Question: I'm trying to graphically display a path/route on a browser for clients to see. For example, based on a txt or XML file, directions are included.
'''
<route>
<forward>4</forward>
<left>90</left>
<forward>5</forward>
<left>90</left>
<forward>2</forward>
</route>
'''
or
'''
F4,L90,F5,L90,F2
'''
for a simple txt file equivalent.
In this example, the route would be to move forward 4 units, turn left 90 degrees, move forward again for 5 units, turn left 90 degrees and finish with moving 2 units forward.

Something like this. Arrow heads don't have to be there, I just drew them on for clarity of direction. It will be even better if I can dynamically change the image, like being able to display the vehicle that is following this route, and perhaps even changing the color of route to green when the vehicle has followed and completed part of the route.
I'm thinking of using Tomcat with java and jsp with javascript to do this, but if there are simpler alternatives, I wouldn't mind. Are there any tools around that I could use in my case? I haven't done anything close to this before, so please help!
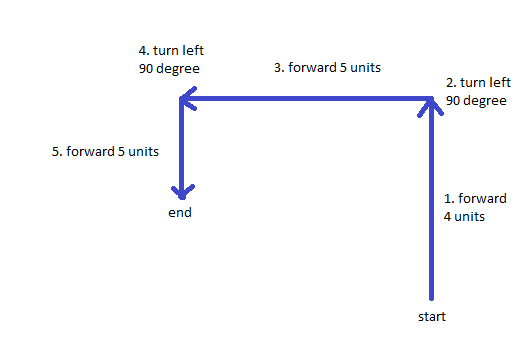
Answer: 1. Learn How to Read .xml file to jsp through java - google search MVC pattern, return the data objet to jsp page
2. Learn how to draw arrow using <canvas> : see good reference